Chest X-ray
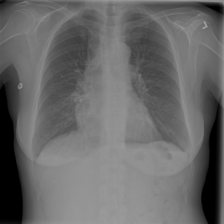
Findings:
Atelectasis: negative
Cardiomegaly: negative
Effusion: positive
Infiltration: negative
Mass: negative
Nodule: negative
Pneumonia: negative
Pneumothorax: negative
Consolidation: negative
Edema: negative
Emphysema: negative
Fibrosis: negative
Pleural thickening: negative
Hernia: negative